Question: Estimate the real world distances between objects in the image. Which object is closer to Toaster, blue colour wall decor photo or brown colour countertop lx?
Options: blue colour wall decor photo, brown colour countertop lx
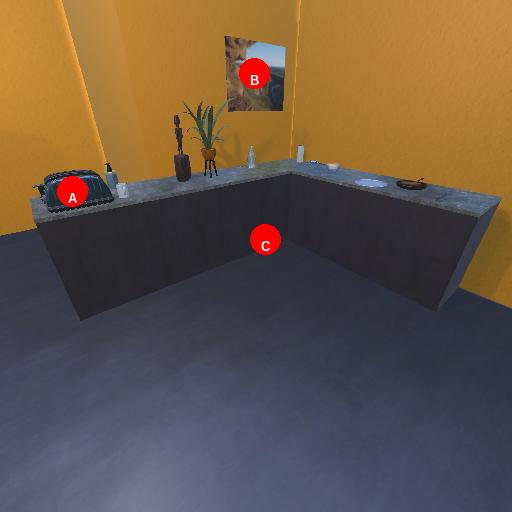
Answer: blue colour wall decor photo